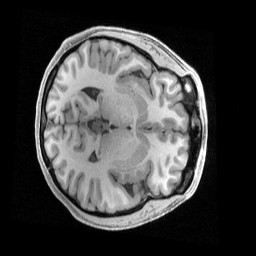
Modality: T1w
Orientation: axial
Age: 29
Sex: female
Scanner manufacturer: siemens
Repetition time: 2.4 s
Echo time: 0.00231 s